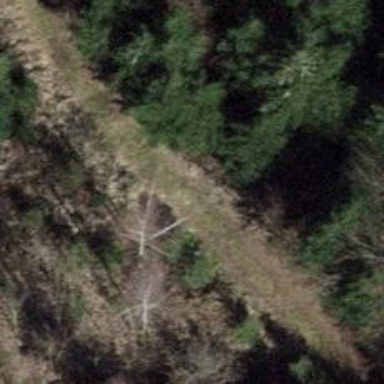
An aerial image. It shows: Dirt track road with grade 3 tracktype.